Question: > Error:(3) Error retrieving parent for item: No resource found that matches the given name 'android:TextAppearance.Material.Widget.Button.Borderless.Colored'.
Error:(4) Error retrieving parent for item: No resource found that matches the given name 'android:TextAppearance.Material.Widget.Button.Colored'.
Error:(15, 21) No resource found that matches the given name: attr 'android:keyboardNavigationCluster'.
Error:Execution failed for task ':app:processDebugResources'.
com.android.ide.common.process.ProcessException: Failed to execute aapt
Here is my build.gradle:

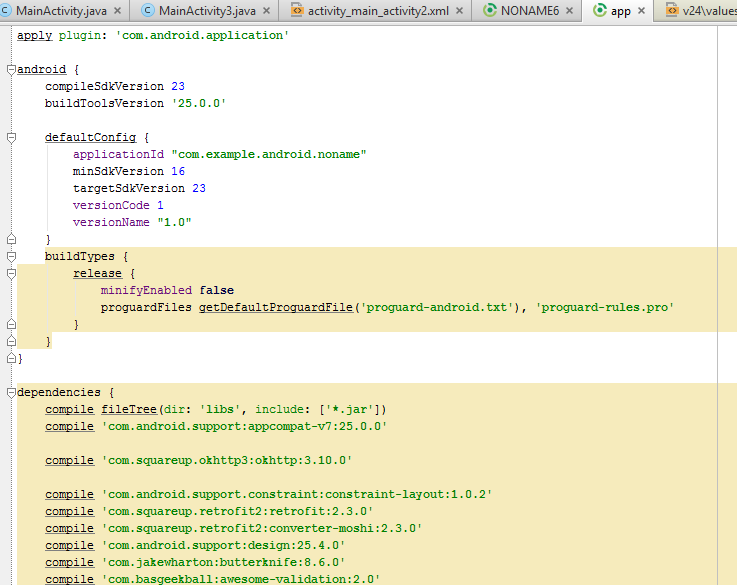
Answer: Please check with updated compile and SDK version like.
'''
compileSdkVersion 28
minSdkVersion 16
targetSdkVersion 28
'''
And update all support dependency version to '28.0.0' instead '25.0.0'. Like this
'''
implementation "com.android.support:appcompat-v7:28.0.0"
'''
Also update 'compile' to 'implementation'.
Hope this will help.